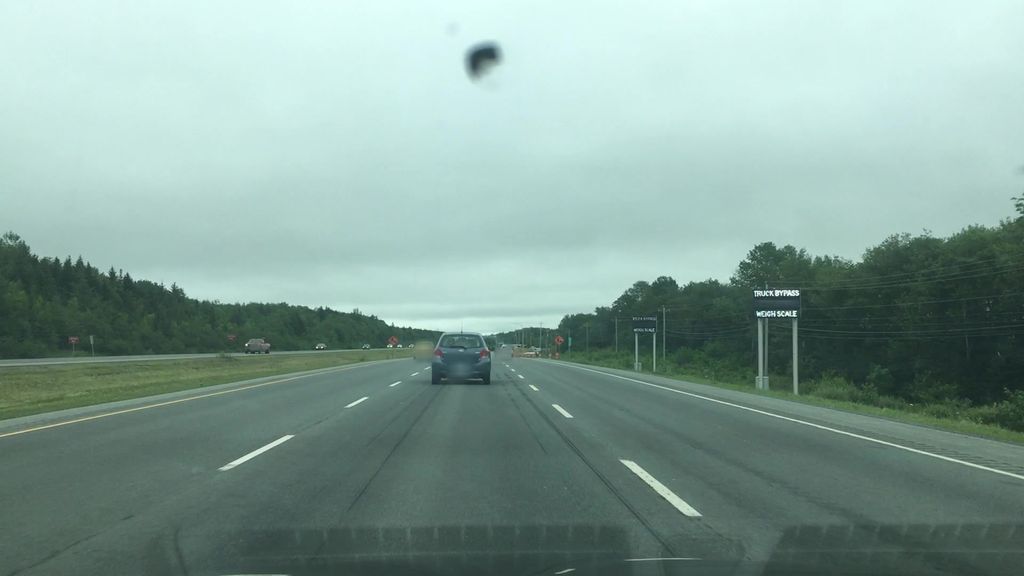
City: halifax